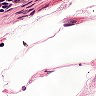
Metastatic tissue present: no